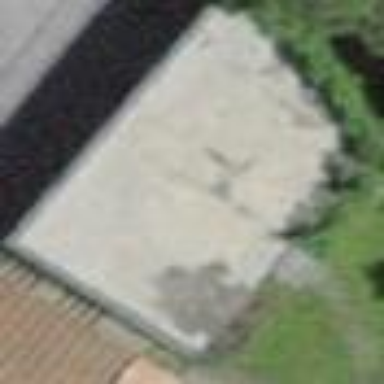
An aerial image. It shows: View of roof of building.